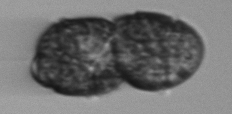
Label: Margalefidinium